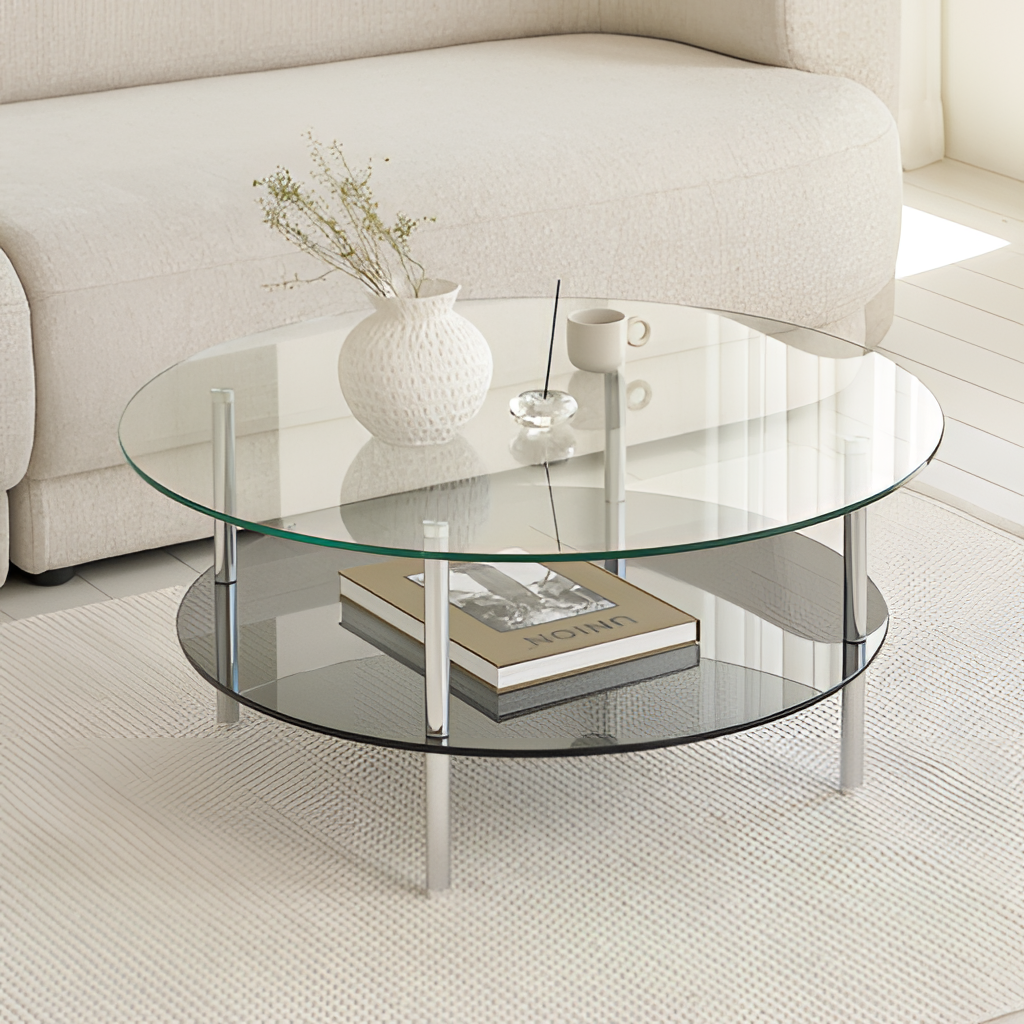
living room, glass coffee table, white paint wallpaper, with solid pattern, white wood flooring, with plank pattern, contemporary